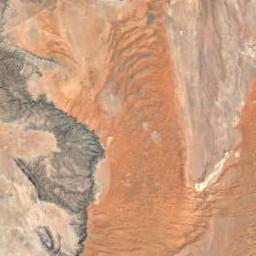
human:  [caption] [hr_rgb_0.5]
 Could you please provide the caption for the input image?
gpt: The color of this desert is orange .

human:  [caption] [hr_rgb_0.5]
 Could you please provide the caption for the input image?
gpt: The yellow desert is next to the bare land .

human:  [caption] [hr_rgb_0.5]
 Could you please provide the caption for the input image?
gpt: It is a large piece of yellow desert with many sand dunes and brown gullys .

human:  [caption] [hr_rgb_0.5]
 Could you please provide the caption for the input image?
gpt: The desert has yellow sand and some mountains of different colors .

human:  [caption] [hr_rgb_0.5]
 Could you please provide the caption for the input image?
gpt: A brown desert covered with bare land and rocks .